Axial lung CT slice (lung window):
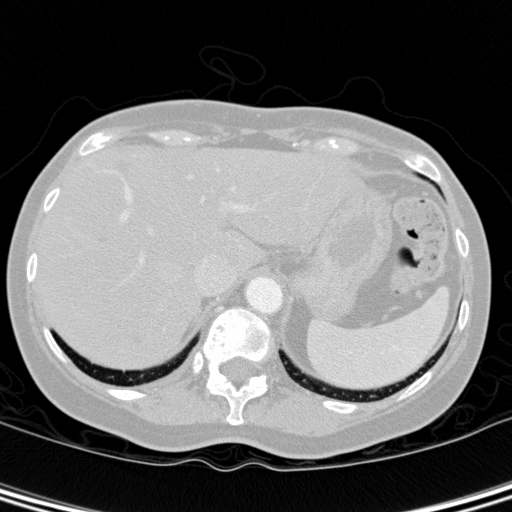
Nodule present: no